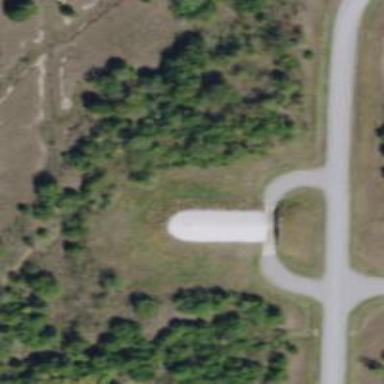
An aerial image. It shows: Military bunker.